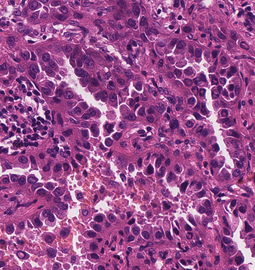
Tumor epithelial tissue: yes
Tumor-associated stroma tissue: yes
Normal tissue: no